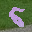
Label: 5